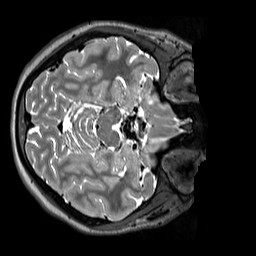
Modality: T2w
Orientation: axial
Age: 14
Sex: female
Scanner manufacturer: siemens
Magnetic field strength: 3 T
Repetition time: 3.2 s
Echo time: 0.408 s